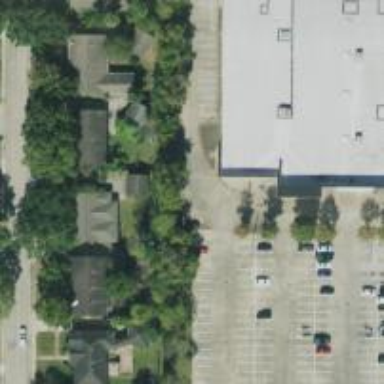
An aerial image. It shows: Parking space.